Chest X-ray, PA view. Patient: 32 years old, sex M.
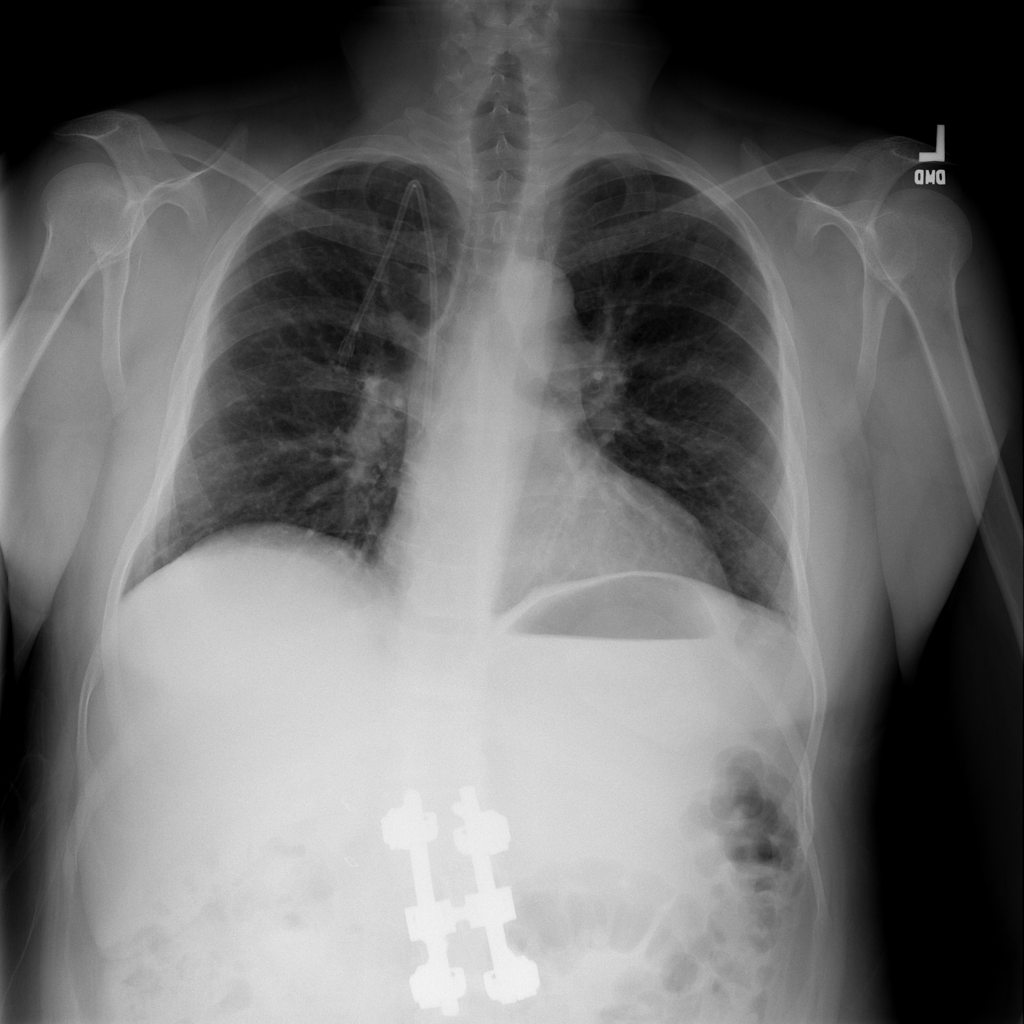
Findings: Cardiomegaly